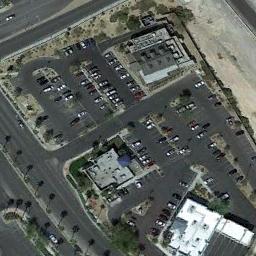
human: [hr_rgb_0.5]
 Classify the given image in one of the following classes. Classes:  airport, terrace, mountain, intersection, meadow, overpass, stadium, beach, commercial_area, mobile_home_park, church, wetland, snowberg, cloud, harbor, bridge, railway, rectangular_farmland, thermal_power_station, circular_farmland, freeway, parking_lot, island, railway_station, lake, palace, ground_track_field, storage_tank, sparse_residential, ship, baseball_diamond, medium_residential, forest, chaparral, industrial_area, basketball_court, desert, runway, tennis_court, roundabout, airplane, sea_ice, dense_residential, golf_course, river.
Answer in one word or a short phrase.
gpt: parking_lot